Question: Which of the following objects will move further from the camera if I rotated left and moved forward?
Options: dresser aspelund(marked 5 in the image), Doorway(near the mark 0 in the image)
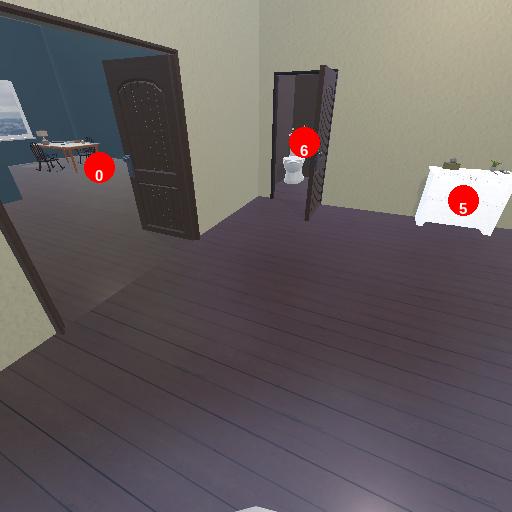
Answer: dresser aspelund(marked 5 in the image)